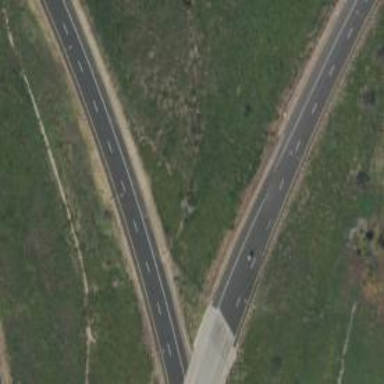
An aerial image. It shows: Motorway with asphalt surface and embankment.